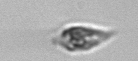
Label: Oxytoxum